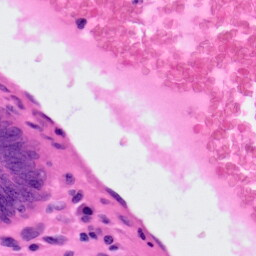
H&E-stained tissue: Colon